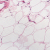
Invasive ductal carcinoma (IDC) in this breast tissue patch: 0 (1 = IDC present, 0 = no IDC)